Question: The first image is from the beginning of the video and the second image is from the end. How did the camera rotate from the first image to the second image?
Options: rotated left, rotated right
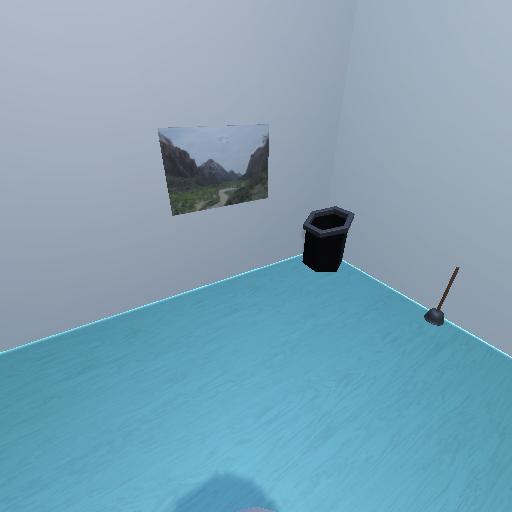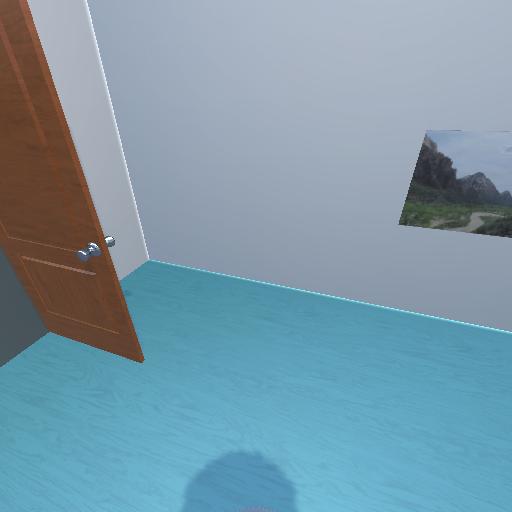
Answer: rotated left